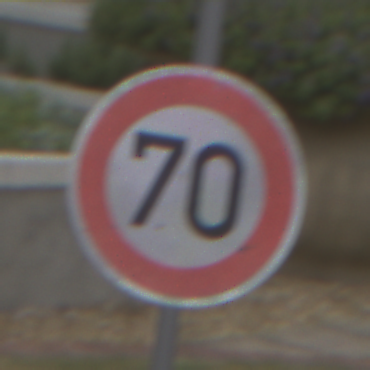
Verkehrszeichen: Geschwindigkeit70
Umgebung: Outdoor, Urban
Tageszeit: Midday
Wetter: Overcast
Licht: Natural
Jahreszeit: NotSpecified
Kontrast: LowContrast